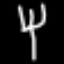
Label: fork